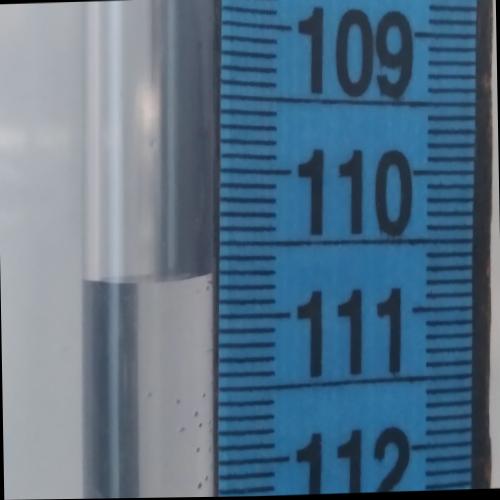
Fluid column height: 110.7 cm